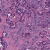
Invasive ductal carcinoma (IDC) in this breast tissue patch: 0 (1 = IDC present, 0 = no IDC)